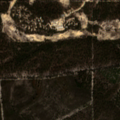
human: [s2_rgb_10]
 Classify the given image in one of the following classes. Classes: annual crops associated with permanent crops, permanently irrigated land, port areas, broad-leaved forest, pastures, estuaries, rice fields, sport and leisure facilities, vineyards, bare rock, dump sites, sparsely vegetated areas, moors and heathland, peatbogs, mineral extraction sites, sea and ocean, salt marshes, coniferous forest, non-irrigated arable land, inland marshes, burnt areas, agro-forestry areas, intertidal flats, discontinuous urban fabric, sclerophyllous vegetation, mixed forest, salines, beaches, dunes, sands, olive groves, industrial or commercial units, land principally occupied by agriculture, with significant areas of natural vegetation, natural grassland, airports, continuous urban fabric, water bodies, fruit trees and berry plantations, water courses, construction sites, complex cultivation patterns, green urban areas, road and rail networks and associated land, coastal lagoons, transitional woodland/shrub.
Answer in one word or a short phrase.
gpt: construction sites, coniferous forest, transitional woodland/shrub